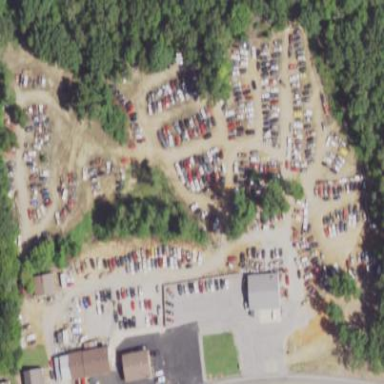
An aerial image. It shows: Industrial area designated as scrap yard.